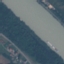
Land use / land cover: River